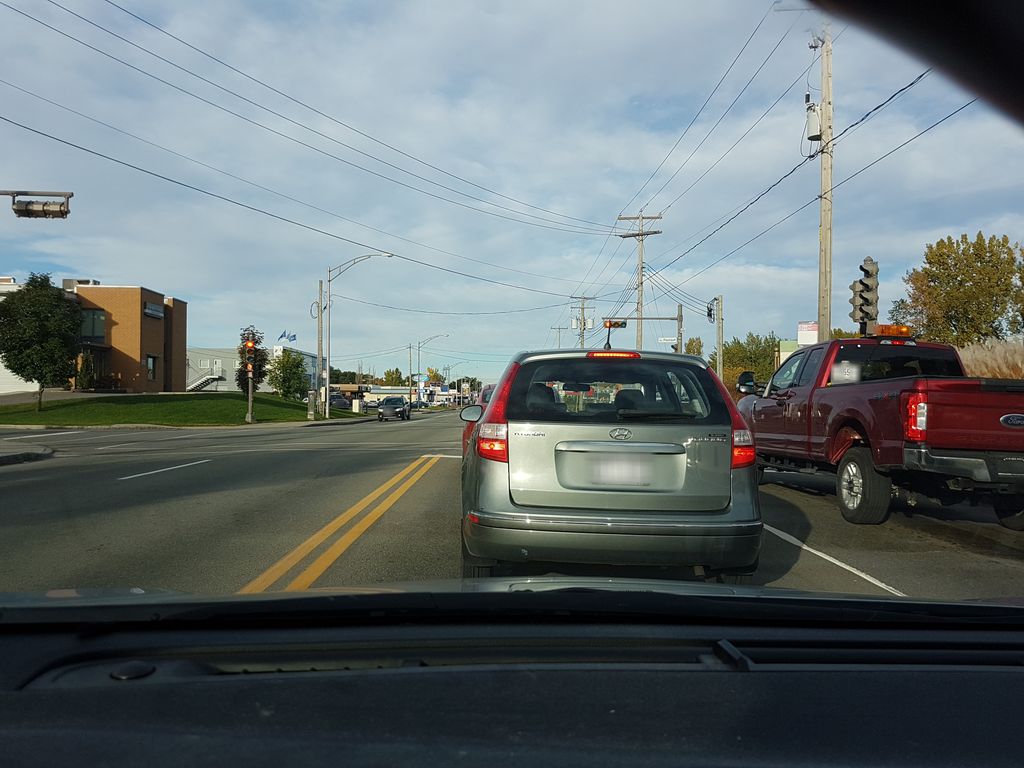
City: quebec_city